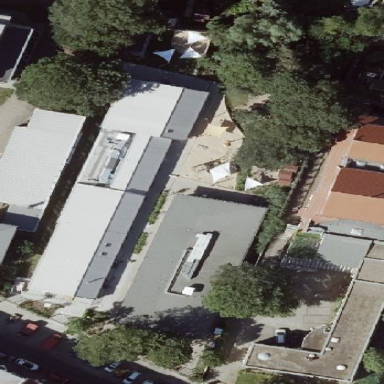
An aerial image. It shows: Kindergarten.